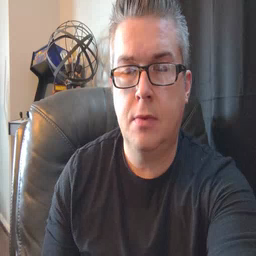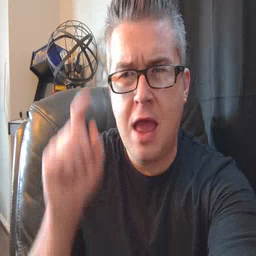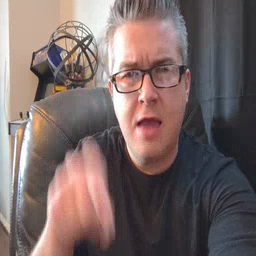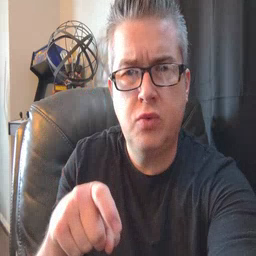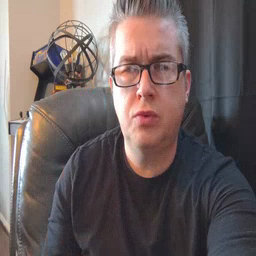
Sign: haveto